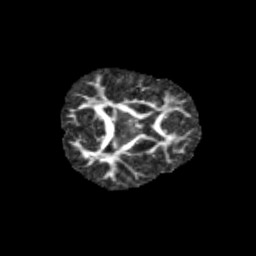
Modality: FA
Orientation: axial
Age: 9
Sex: female
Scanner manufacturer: siemens
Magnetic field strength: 3 T
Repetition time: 3.8 s
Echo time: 0.07 s